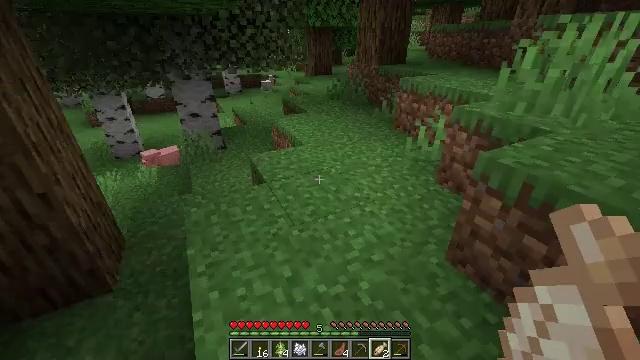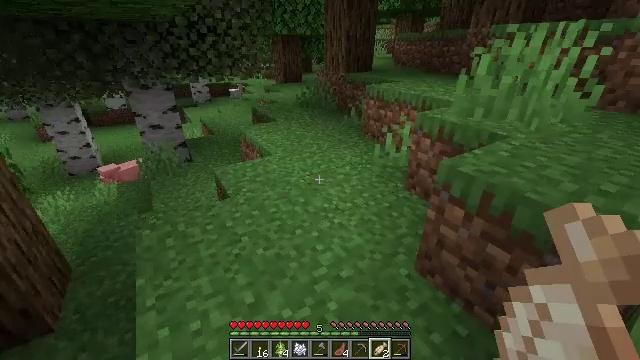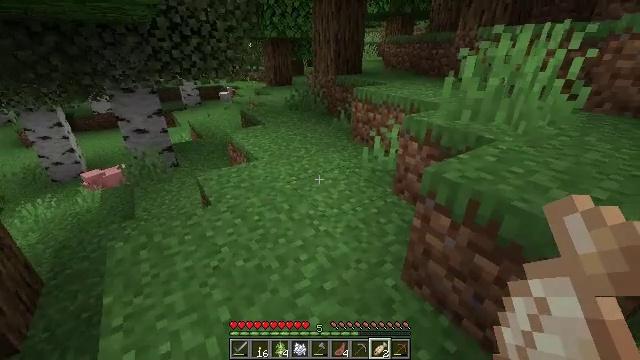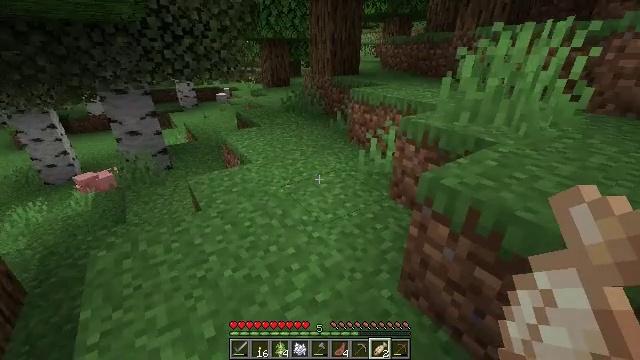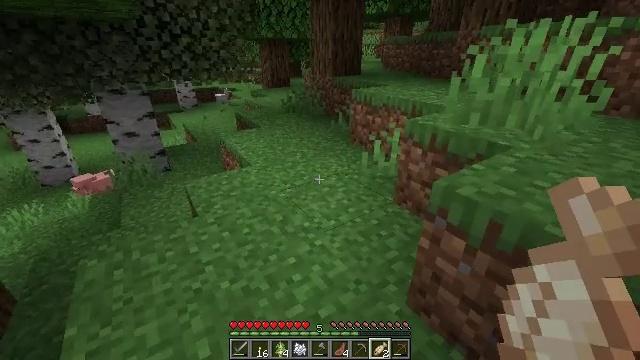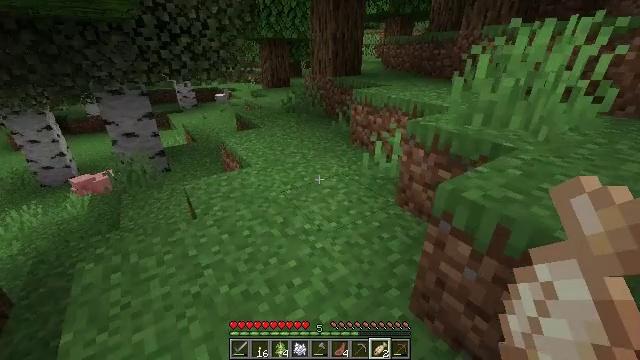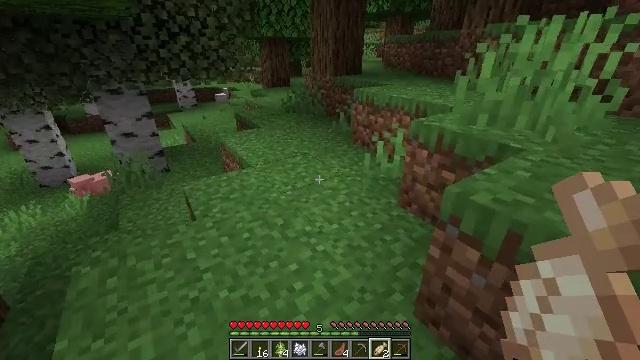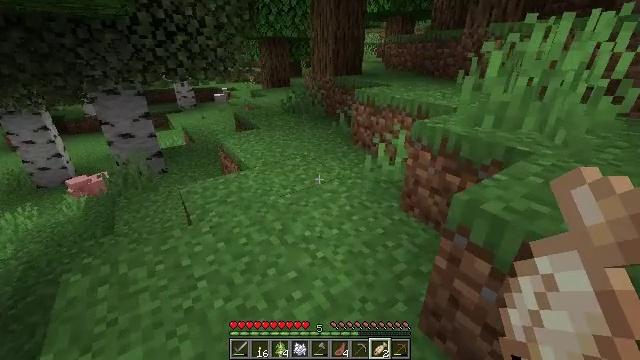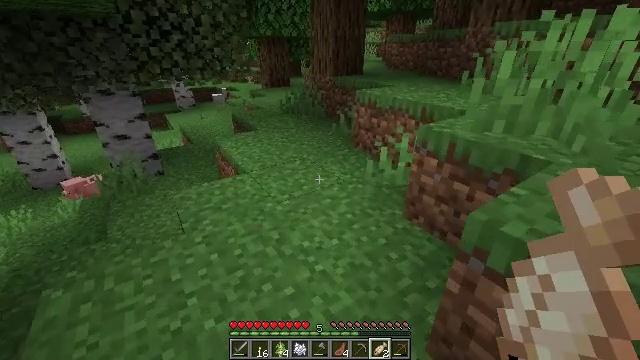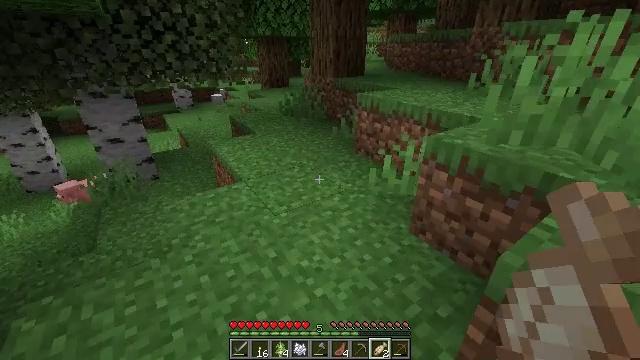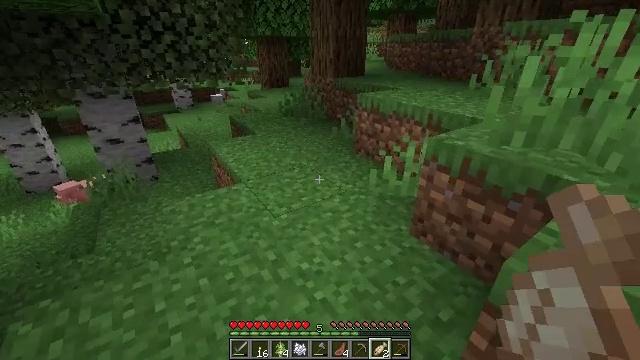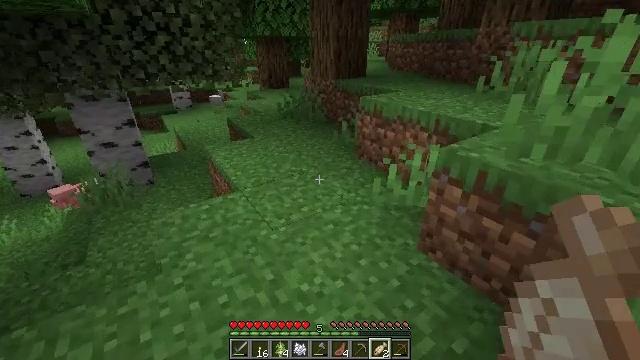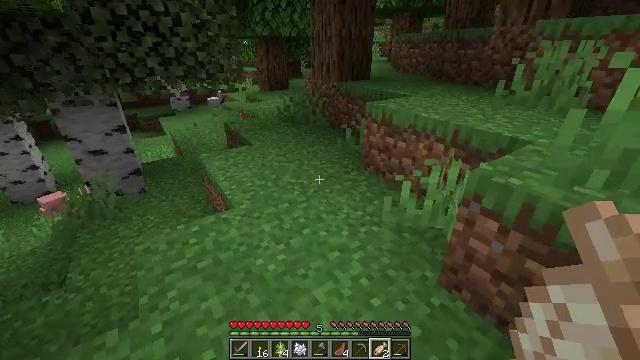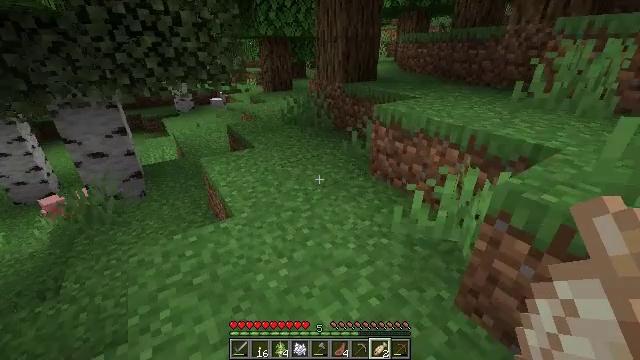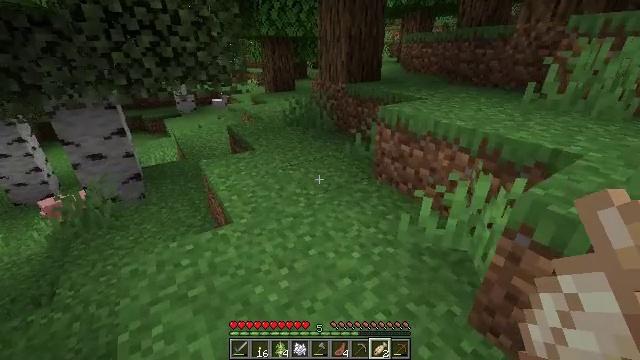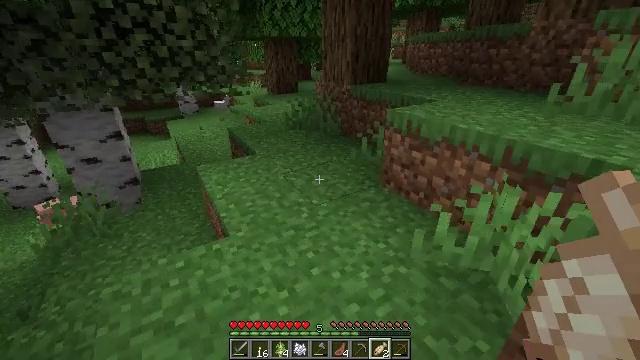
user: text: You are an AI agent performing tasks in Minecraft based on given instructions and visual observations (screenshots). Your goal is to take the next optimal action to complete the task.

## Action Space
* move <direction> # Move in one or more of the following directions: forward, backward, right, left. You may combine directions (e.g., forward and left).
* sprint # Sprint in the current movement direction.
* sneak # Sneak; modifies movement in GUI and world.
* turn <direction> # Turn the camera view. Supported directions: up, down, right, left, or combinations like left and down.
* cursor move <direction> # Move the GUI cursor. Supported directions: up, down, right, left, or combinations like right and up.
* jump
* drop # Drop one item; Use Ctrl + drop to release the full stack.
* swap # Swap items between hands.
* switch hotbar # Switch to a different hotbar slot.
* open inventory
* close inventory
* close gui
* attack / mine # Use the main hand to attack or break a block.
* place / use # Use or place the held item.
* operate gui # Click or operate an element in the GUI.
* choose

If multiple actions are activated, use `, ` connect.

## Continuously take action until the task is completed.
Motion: motion action
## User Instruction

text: Get cooked cod by cooking cod in the furnace.
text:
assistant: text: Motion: move forward and move right, turn right and up
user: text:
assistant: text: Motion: move forward and move right, turn right
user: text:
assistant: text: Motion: move forward and move right
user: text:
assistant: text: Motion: move forward
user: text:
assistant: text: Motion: no_op
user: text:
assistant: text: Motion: no_op
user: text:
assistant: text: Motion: move forward
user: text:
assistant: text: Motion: move forward
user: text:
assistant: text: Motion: move forward
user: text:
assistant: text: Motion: move forward
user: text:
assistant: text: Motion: move forward
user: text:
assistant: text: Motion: move forward
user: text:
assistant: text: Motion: move forward
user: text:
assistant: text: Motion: move forward
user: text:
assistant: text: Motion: move forward
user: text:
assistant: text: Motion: move forward
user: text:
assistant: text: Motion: move forward
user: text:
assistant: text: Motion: move forward
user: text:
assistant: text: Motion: move forward
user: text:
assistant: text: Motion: move forward
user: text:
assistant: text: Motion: move forward
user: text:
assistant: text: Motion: move forward, turn left
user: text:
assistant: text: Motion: move forward, turn left
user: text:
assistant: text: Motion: move forward, turn left
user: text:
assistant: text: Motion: move forward
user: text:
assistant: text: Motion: move forward
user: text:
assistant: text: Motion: no_op
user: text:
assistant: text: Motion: no_op
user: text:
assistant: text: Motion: no_op
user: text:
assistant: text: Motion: move forward